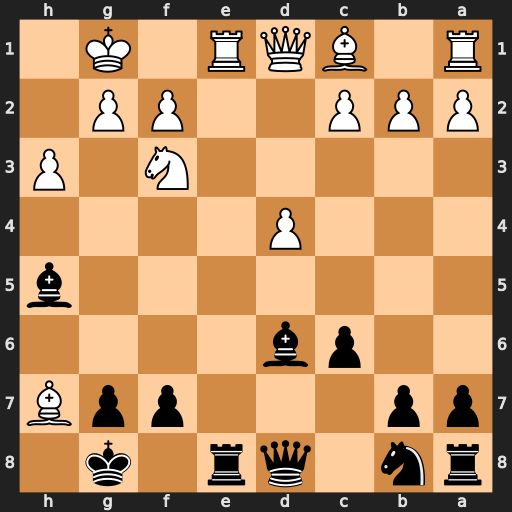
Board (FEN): rn1qr1k1/pp3ppB/2pb4/7b/3P4/5N1P/PPP2PP1/R1BQR1K1
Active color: b
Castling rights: -
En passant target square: -
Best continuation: Kxh7 Rxe8 Qxe8